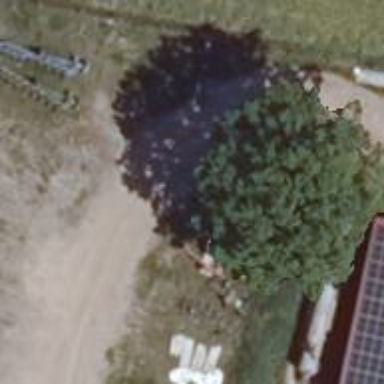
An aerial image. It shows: Garden with deciduous broadleaved trees.